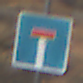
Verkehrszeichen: Sackgasse
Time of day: Midday
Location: Outdoor (Nature)
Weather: PartlyCloudy
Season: NotSpecified
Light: Natural